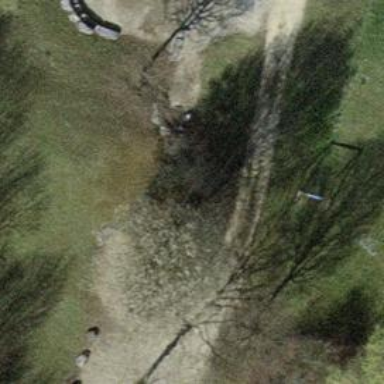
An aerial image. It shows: Concrete path that goes through tunnel.